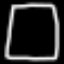
Label: square